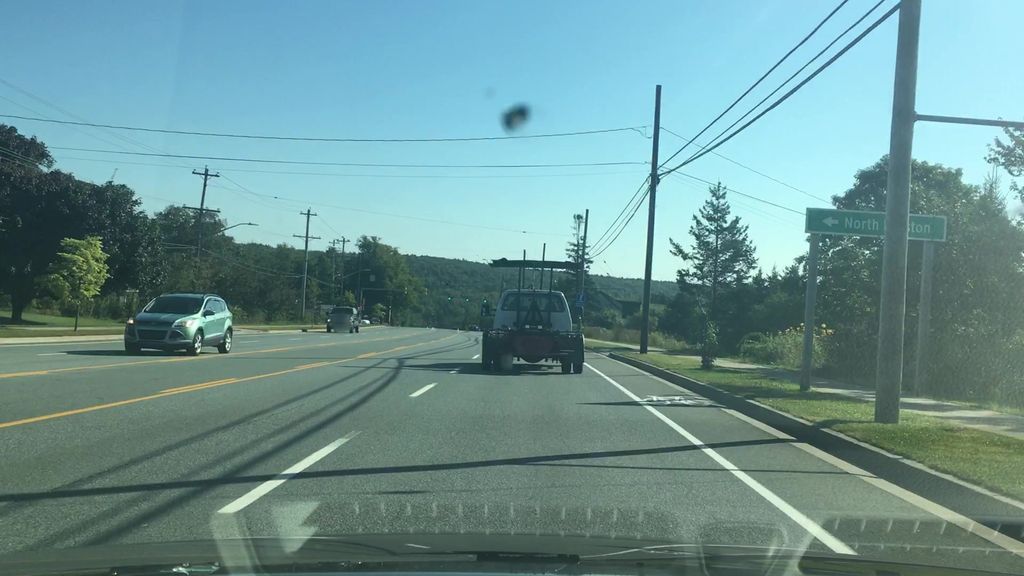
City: halifax